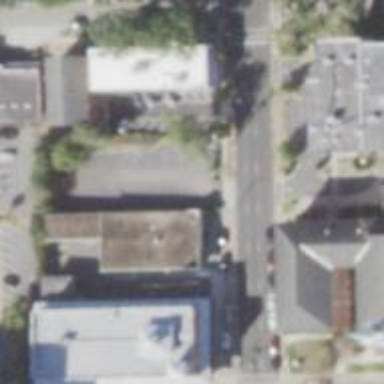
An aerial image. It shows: Unmarked crossing on footway.